【题型】解答题　【知识点】函数　【难度】easy
根据正切函数的图象，写出使下列不等式成立的$x$值的集合：\\
(1)$1+\tan x \geq 0$；\\
(2)$\tan x - \sqrt{3} \geq 0$ .
【解答】
\noindent \textbf{【答案】} (1)$\left\{x\mid k\pi - \dfrac{\pi}{4} \leq x < k\pi + \dfrac{\pi}{2}, k \in \mathbb{Z}\right\}$；\\
\hspace{1em}(2)$\left\{x\mid k\pi + \dfrac{\pi}{3} \leq x < k\pi + \dfrac{\pi}{2}, k \in \mathbb{Z}\right\}$.

\vspace{0.5em}
\noindent \textbf{【分析】} (1)(2) 根据给定条件，借助正切函数的图象性质解不等式得解.

\vspace{0.5em}
\noindent \textbf{【详解】} (1) 不等式$1+\tan x \geq 0$，化为$\tan x \geq -1$，\\
在同一平面直角坐标系中作出正切函数$y=\tan x$在$\left(-\dfrac{\pi}{2},\dfrac{\pi}{2}\right)$上的图象和直线$y=-1$，如图：

\noindent 显然在$\left(-\dfrac{\pi}{2},\dfrac{\pi}{2}\right)$上，$x=-\dfrac{\pi}{4}$满足$\tan x=-1$，\\
由图可知在$\left(-\dfrac{\pi}{2},\dfrac{\pi}{2}\right)$上，使不等式成立的$x$的取值范围是$-\dfrac{\pi}{4} \leq x < \dfrac{\pi}{2}$，\\
所以使不等式成立的$x$的集合为$\left\{x\mid k\pi - \dfrac{\pi}{4} \leq x < k\pi + \dfrac{\pi}{2}, k \in \mathbb{Z}\right\}$.

\vspace{0.5em}
\noindent (2) 不等式$\tan x - \sqrt{3} \geq 0$，化为$\tan x \geq \sqrt{3}$，\\
在同一平面直角坐标系中作出正切函数$y=\tan x$在$\left(-\dfrac{\pi}{2},\dfrac{\pi}{2}\right)$上的图象和直线$y=\sqrt{3}$，如图：

\noindent 显然在$\left(-\dfrac{\pi}{2},\dfrac{\pi}{2}\right)$上，$x=\dfrac{\pi}{3}$满足$\tan x=\sqrt{3}$，\\
由图可知在$\left(-\dfrac{\pi}{2},\dfrac{\pi}{2}\right)$上，使不等式成立的$x$的取值范围是$\dfrac{\pi}{3} \leq x < \dfrac{\pi}{2}$.\\
所以使不等式成立的$x$的集合为$\left\{x\mid k\pi + \dfrac{\pi}{3} \leq x < k\pi + \dfrac{\pi}{2}, k \in \mathbb{Z}\right\}$.
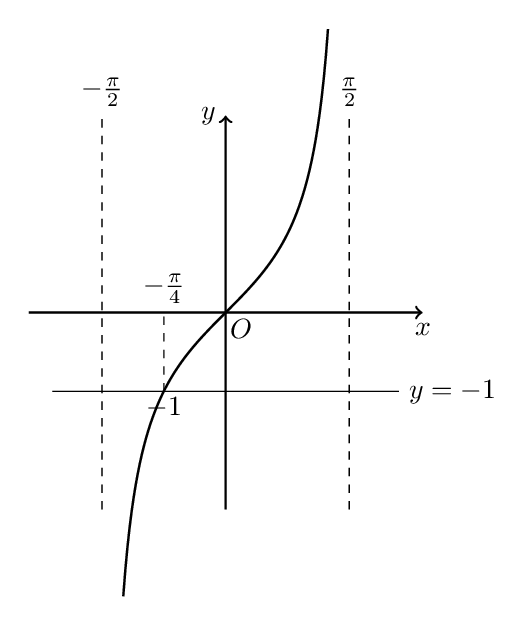
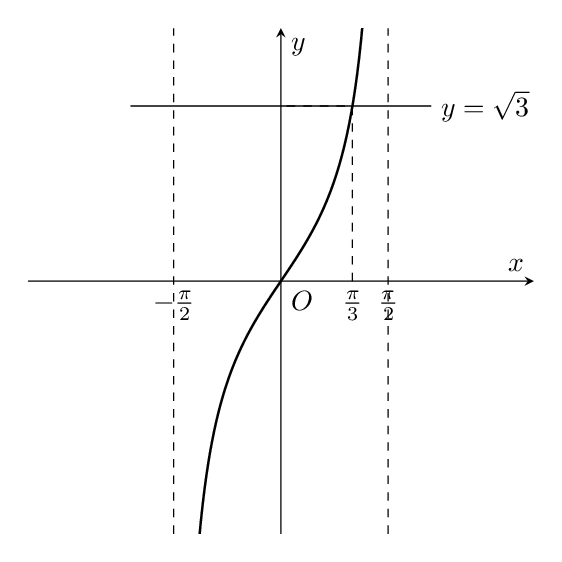